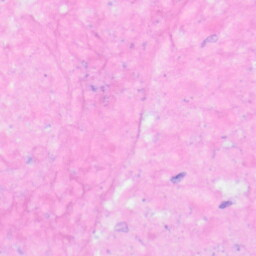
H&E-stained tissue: Kidney